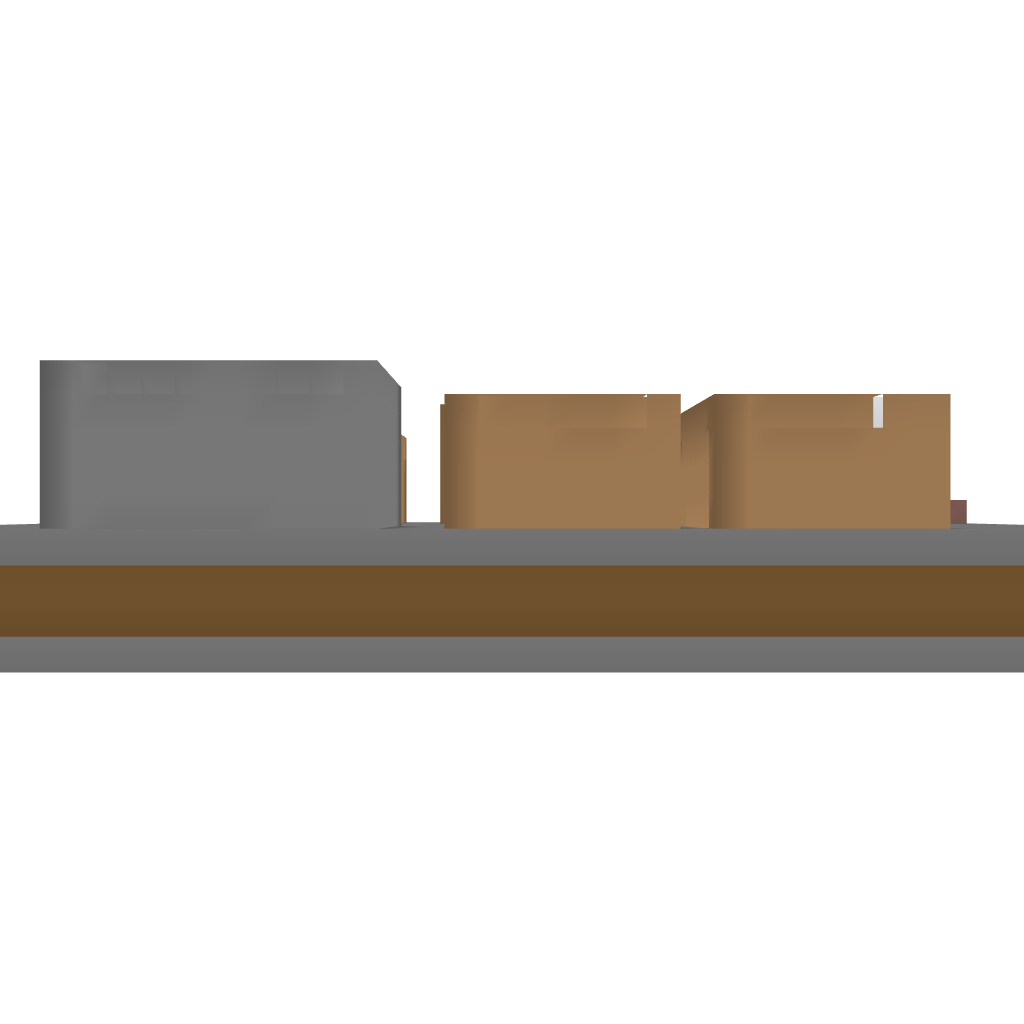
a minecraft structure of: A small town 4 blocks of earth with houses without roof houses are 4 blocks high